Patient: sex F, age 32
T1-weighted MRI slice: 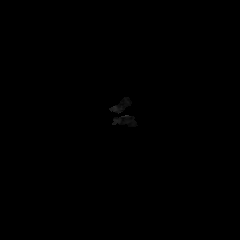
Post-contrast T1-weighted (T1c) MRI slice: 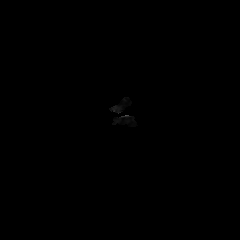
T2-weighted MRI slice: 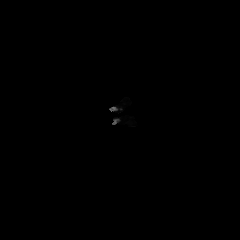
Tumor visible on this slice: no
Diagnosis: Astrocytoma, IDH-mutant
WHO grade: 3